A time-domain waveform of one vibration snapshot from a rolling-element bearing is shown. Diagnose the bearing from this image, choosing from: normal, inner_race, outer_race, ball.
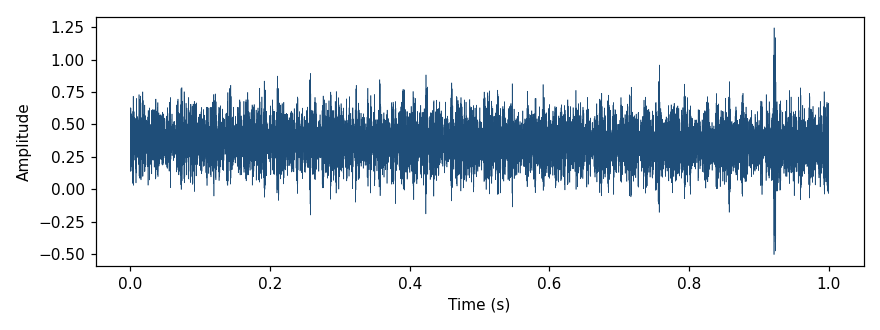
Answer: outer_race